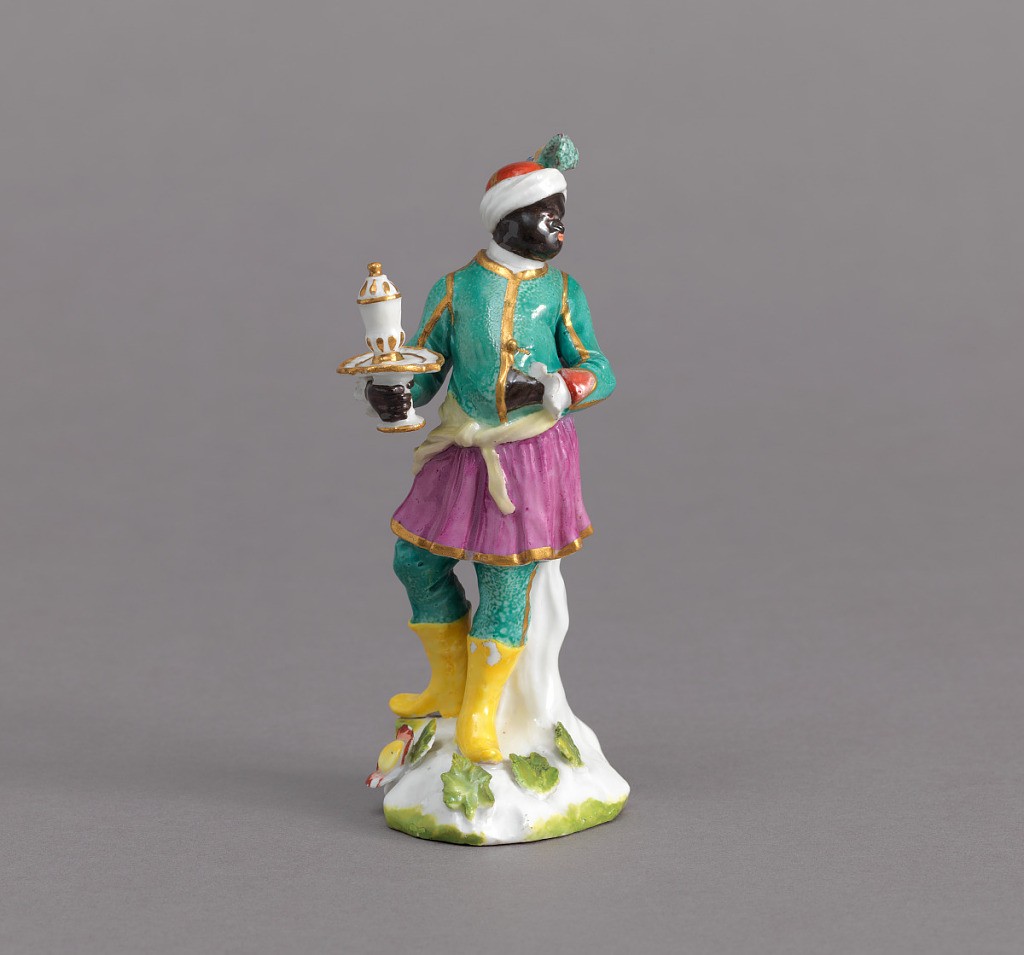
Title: "Blackamoor" Figure of a Servant
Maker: Meissen Porcelain Manufactory, German, active from 1710 to the present
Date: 18th century
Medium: hard paste porcelain, vitreous enamel, gold
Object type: figure
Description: Turbaned black male holding covered cup on tazza.